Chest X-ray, PA view. Patient: 53 years old, sex F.
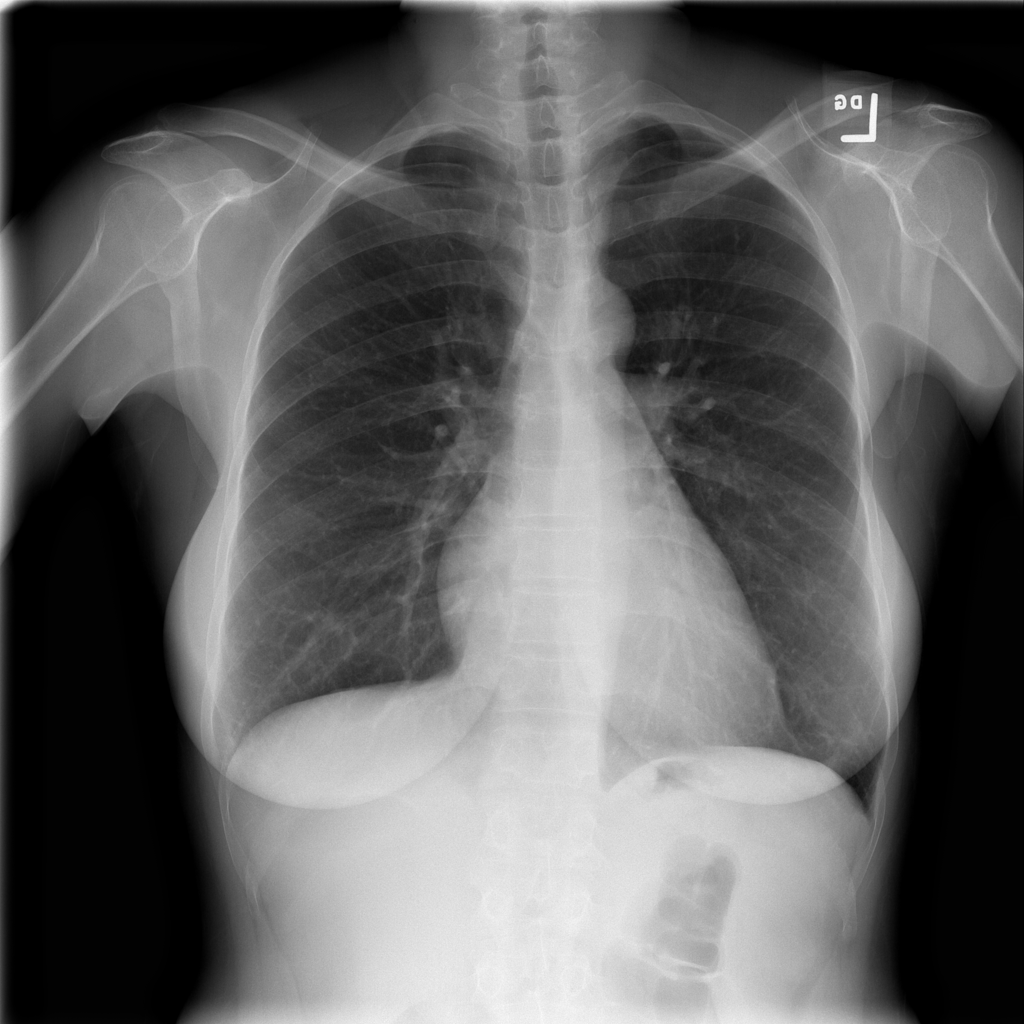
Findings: Cardiomegaly, Infiltration